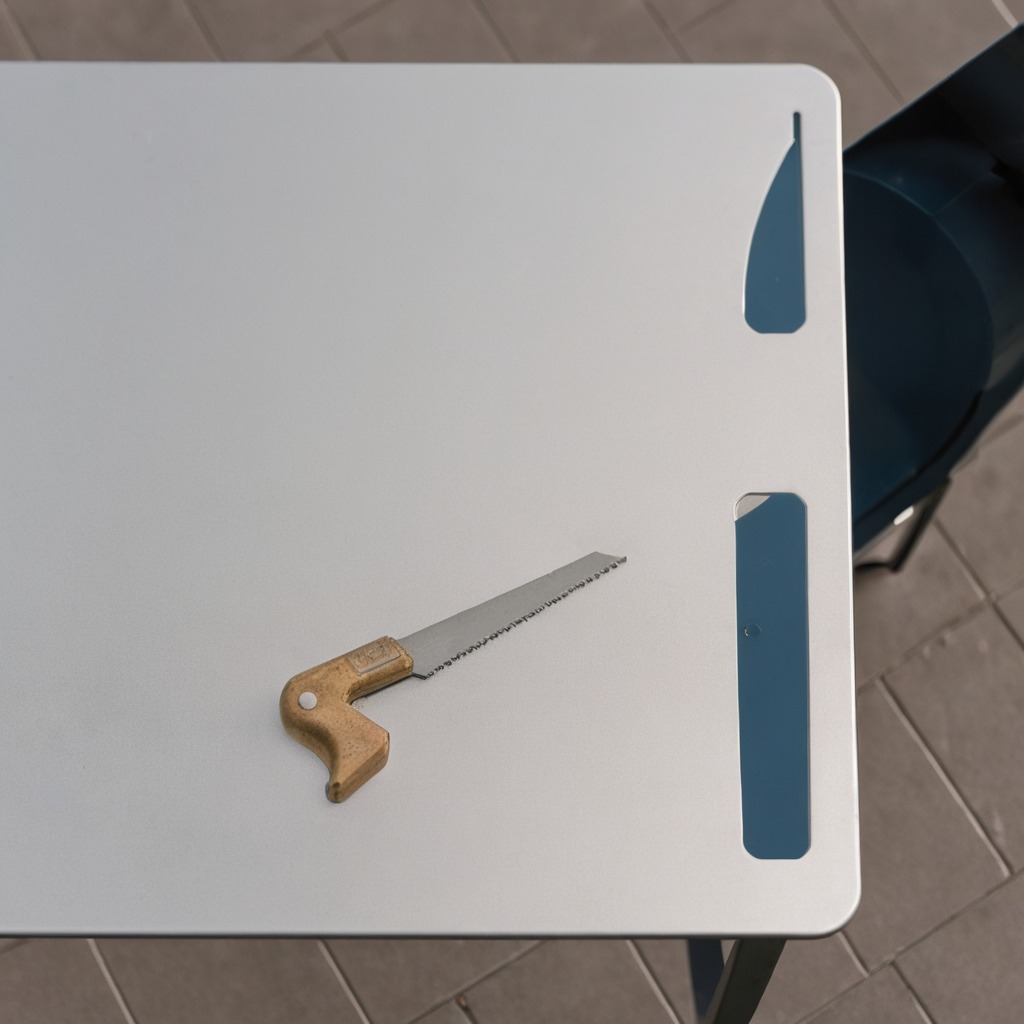
A metal saw is lying on a clean utility table in a temporary outdoor tool station.